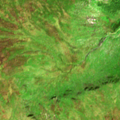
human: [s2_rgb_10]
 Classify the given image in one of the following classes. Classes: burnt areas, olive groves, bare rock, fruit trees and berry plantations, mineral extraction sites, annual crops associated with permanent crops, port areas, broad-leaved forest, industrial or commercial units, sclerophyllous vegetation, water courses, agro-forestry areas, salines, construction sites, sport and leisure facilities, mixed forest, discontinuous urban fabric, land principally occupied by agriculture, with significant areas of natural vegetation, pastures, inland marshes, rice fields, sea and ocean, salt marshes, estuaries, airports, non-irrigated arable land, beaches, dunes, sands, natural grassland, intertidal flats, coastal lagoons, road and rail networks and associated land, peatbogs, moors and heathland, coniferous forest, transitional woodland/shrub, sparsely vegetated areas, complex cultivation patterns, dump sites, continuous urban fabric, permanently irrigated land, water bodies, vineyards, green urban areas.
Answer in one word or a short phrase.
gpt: moors and heathland, sparsely vegetated areas